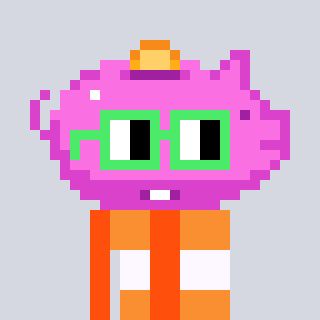
a pixel art character with square light green glasses, a piggybank-shaped head and a orange-colored body on a cool background